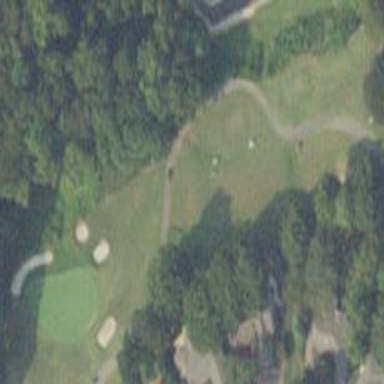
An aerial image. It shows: Rough grassy area used for golf.